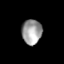
Tissue: skin
Cell type: Epithelial cells
Senescence score: 0.9172
Nuclear area (px): 485
Mean DAPI intensity: 158.202